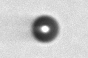
Label: bead